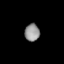
Tissue: lung
Cell type: Epithelial cells
Senescence score: 0.2344
Nuclear area (px): 256
Mean DAPI intensity: 144.234